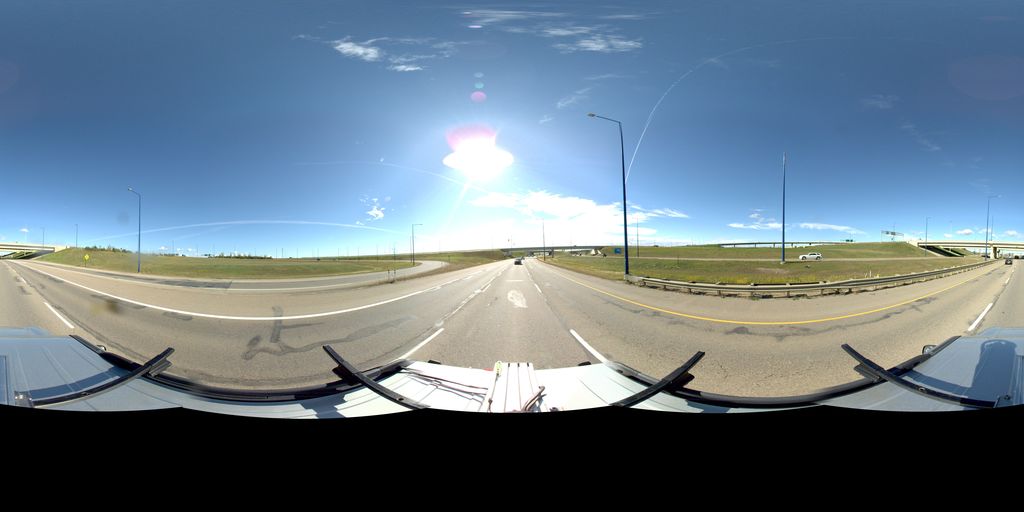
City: edmonton